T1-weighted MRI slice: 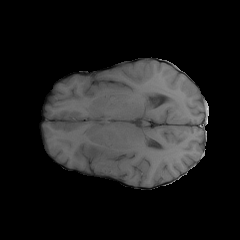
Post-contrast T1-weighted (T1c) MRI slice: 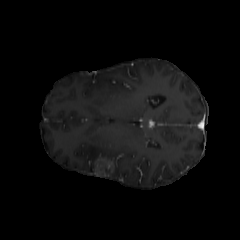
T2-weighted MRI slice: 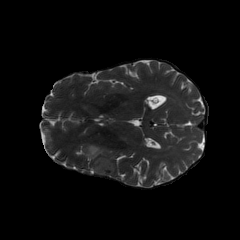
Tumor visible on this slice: yes